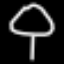
Label: mushroom